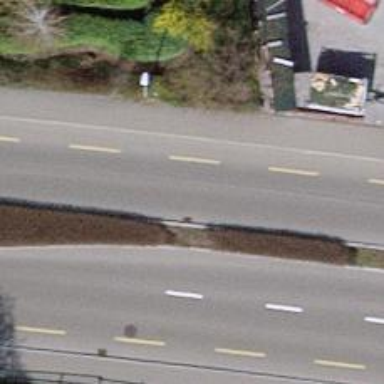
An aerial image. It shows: Primary highway with asphalt surface and designated cycle lane.